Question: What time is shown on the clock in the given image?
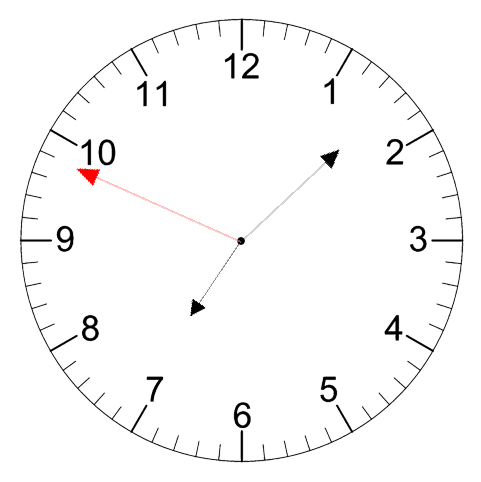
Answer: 07:07:49